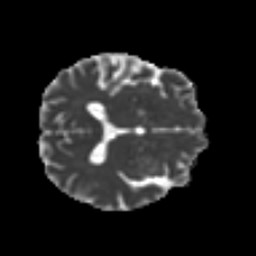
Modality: MD
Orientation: axial
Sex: female
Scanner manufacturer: ge
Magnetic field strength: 3 T
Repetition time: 7 s
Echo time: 0.08 s